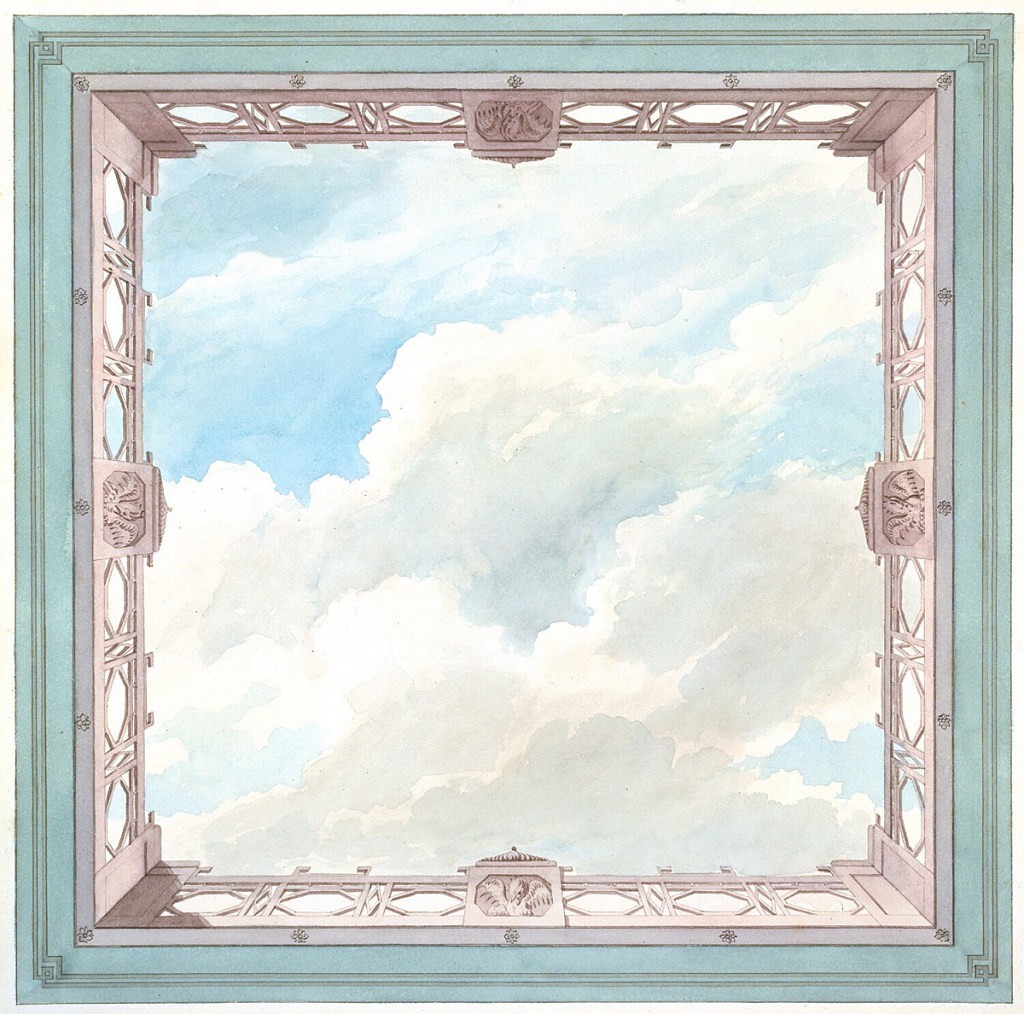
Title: Ceiling Design with Fretwork Balcony and Open Sky, possibly for Conservatory/ Music Room, or Dining Room
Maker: Frederick Crace, English, 1779–1859
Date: ca. 1820
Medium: Pen and black ink, brush and grey wash, watercolor on thick white wove paper
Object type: Drawing
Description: Design for the ceiling of a square compartment, consisting of the painted representation of a cloud-filled sky surrounded by a balustrade seen in perspective. A hexagonal motif used in the design of the balustrade.

Original album associated with this collection still exists.  See 1948-40-1 accessory